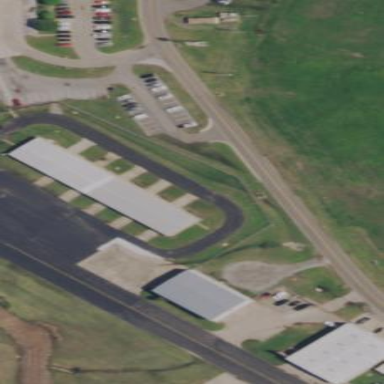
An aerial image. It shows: Hangar building located at airport.